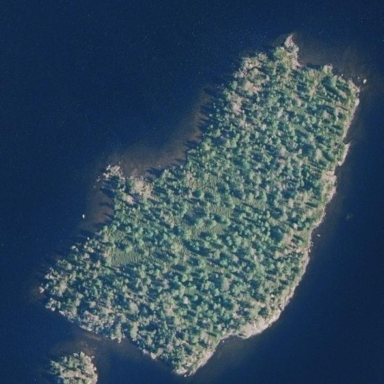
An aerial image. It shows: Islet.